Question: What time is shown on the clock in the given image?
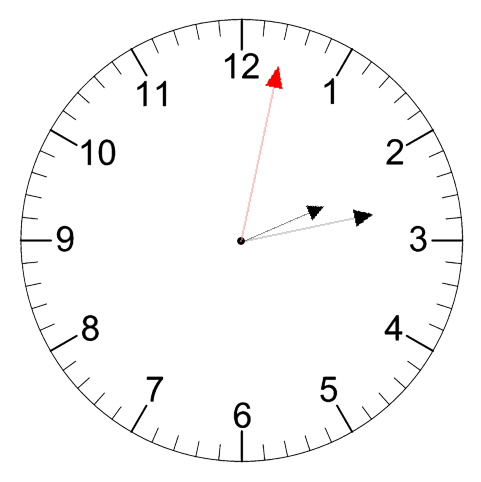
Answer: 02:13:02